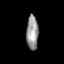
Tissue: lung
Cell type: Epithelial cells
Senescence score: 0.2144
Nuclear area (px): 403
Mean DAPI intensity: 149.541